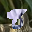
Label: 8